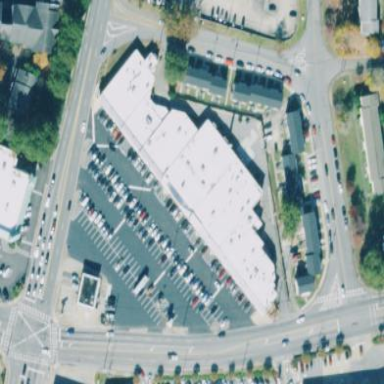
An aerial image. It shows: Retail building.